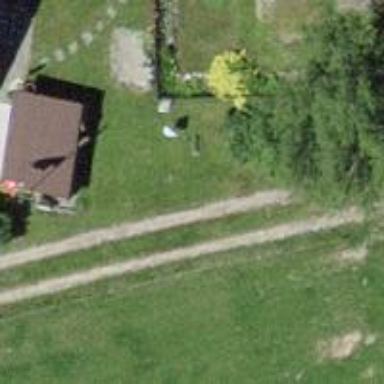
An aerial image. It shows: Path.